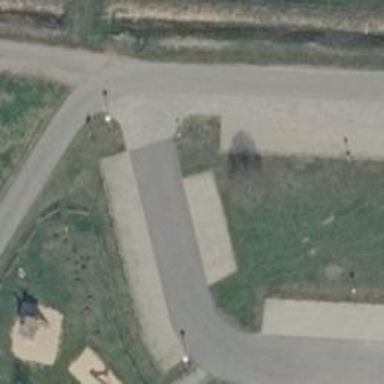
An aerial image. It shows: Parking area with surface.